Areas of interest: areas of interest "Boyu (Beihang University Branch)"
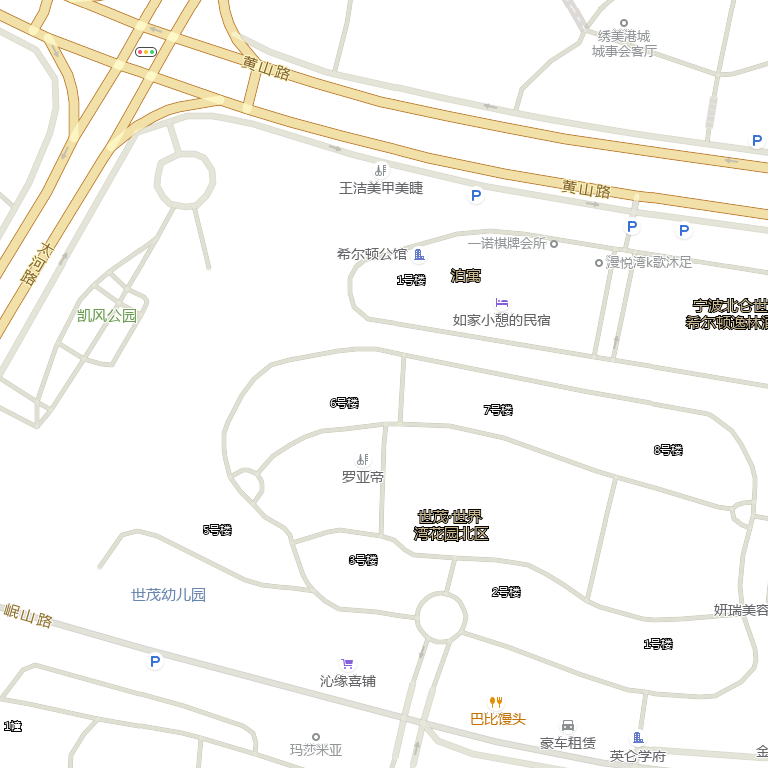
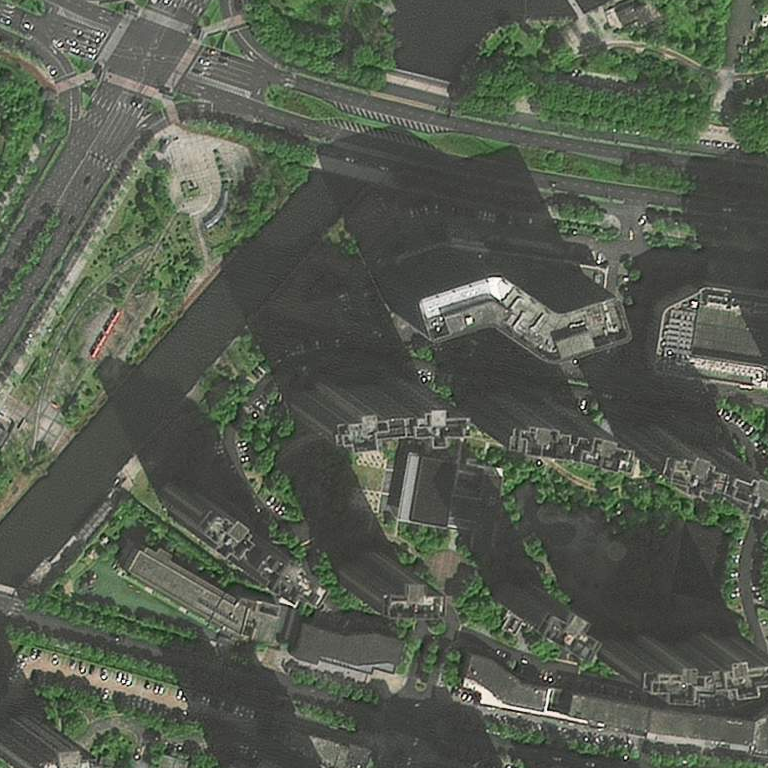